Question: I have a responsive fluid width website. For one section I have a title, text and an image.
For larger displays I need the title and text to sit to the right of the image. For smaller displays I want a single column with the title first. (see image)

'''
<div class="cont">
<h1>Here is Title</h1>
<div class="img"></div>
<p>Some text</p>
</div>
.cont {
background: grey;
width: 30%;
margin: auto;
}
.img {
height: 200px;
width: 200px;
background: blue;
}
'''
Is this layout possible? For support reasons I cant use flexbox.
<URL>
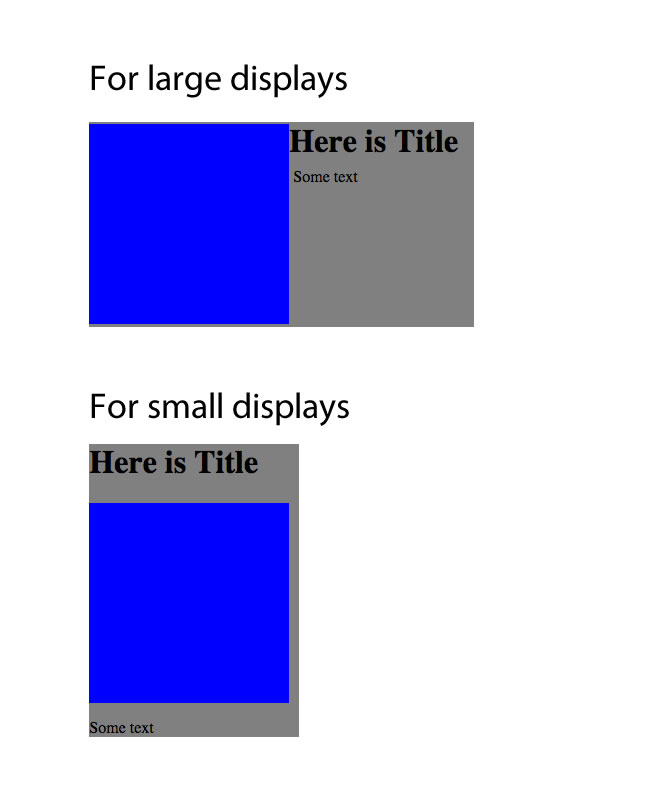
Answer: I would use your current CSS as default for smaller screens and then use media queries to adjust the layout for larger ones. You may have to use absolute positioning.
For your example:
'''
@media only screen and (min-width: 720px) {
.img {
position: absolute;
top: 0;
left: -200px;
}
.cont {
margin-left: 200px;
position: relative;
}
}
'''
---
As I mentioned in the comments, you could also place the image in the content twice and then simply hide one as needed with media queries. Not ideal, but at least the browser should only download the image once.
So for example:
'''
.cont-wrap {
background: grey;
width: 60%;
margin: auto;
overflow: hidden;
}
.cont {
float: left;
}
.img {
height: 200px;
width: 200px;
background: blue;
}
.left {
display: none;
float: left;
}
@media only screen and (min-width: 720px) {
.img {
display: none;
}
.img.left {
display: block;
}
}
'''
'''
<div class="cont-wrap">
<div class="img left"></div>
<div class="cont">
<h1>Here is Title</h1>
<div class="img"></div>
<p>Some text</p>
</div>
</div>
'''